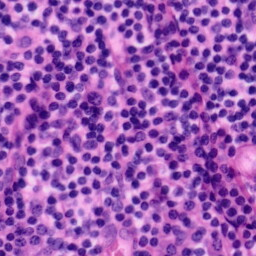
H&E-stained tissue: Tonsil